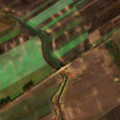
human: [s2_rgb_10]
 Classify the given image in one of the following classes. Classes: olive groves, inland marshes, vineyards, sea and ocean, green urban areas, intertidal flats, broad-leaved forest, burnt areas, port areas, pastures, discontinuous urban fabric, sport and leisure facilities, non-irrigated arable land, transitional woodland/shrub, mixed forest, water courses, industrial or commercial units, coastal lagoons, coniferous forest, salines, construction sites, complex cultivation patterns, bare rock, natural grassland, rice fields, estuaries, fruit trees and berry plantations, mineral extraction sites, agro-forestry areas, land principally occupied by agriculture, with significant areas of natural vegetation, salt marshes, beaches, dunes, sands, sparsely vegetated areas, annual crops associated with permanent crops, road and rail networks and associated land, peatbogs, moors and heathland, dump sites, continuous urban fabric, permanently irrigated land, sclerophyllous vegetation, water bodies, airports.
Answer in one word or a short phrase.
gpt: non-irrigated arable land, complex cultivation patterns, transitional woodland/shrub, water bodies